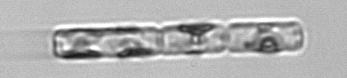
Label: Guinardia_delicatula